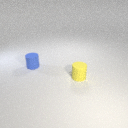
small yellow rubber cylinder to the right of small blue rubber cylinder